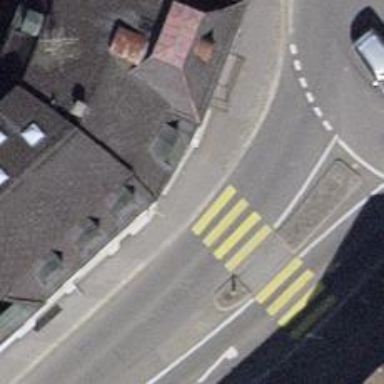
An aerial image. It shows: Kerb barrier.